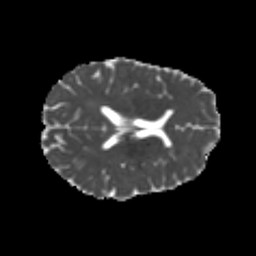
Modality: MD
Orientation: axial
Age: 26
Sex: female
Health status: healthy
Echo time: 0.074 s